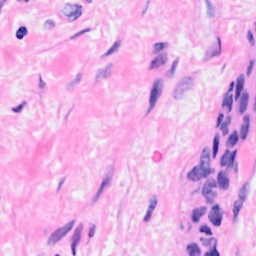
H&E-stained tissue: Breast